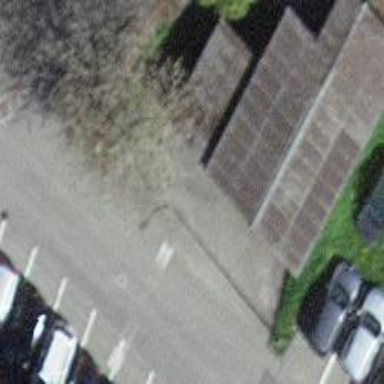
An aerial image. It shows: Garage building.